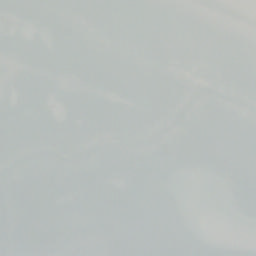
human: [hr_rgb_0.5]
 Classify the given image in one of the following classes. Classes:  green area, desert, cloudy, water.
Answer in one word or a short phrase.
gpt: cloudy